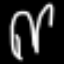
Label: fork